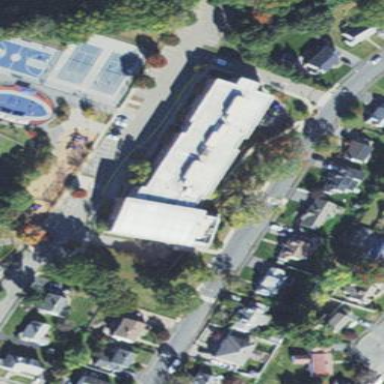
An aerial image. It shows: School building.